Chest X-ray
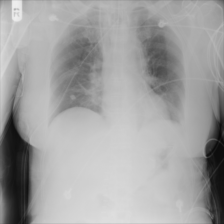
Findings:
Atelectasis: positive
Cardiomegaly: negative
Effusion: negative
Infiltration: negative
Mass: negative
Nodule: negative
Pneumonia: negative
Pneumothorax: negative
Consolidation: positive
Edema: negative
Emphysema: negative
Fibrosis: negative
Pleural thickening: negative
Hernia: negative